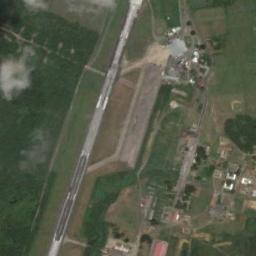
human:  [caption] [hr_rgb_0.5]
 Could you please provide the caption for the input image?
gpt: An airport with a runway on the farmland and some villages beside .

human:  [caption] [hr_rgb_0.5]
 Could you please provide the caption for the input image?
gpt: There are two crossing runways here .

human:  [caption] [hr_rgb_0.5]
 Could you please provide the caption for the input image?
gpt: A complex airport with many runways and buildings is surrounded by a green farmland with a few thin clouds in the sky .

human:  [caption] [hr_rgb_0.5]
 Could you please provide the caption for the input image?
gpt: There is an airport in the middle of the field .

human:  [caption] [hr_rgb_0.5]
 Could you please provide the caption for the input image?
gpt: The airport runway is flanked by grass .